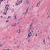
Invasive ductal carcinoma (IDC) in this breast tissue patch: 1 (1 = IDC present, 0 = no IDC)